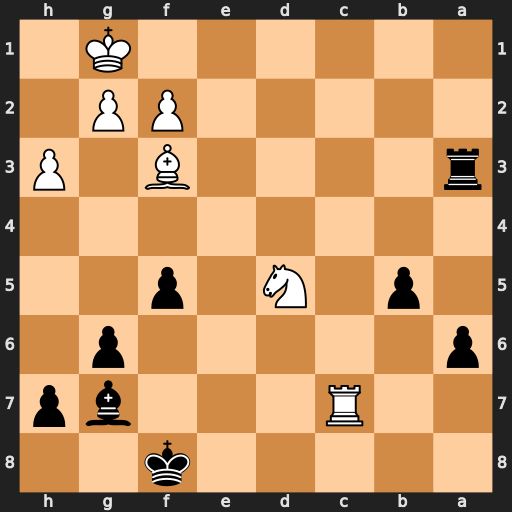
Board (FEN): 5k2/2R3bp/p5p1/1p1N1p2/8/r4B1P/5PP1/6K1
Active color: b
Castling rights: -
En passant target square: -
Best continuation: Ra1+ Kh2 Be5+ g3 Bxc7